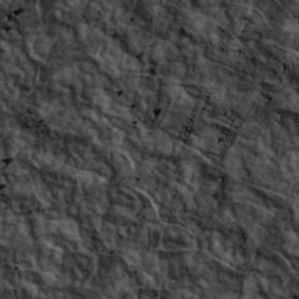
Label: non_frost